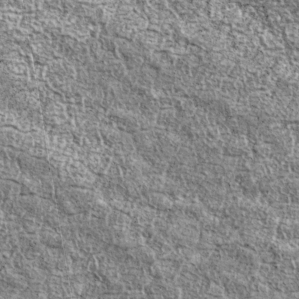
Label: non_frost